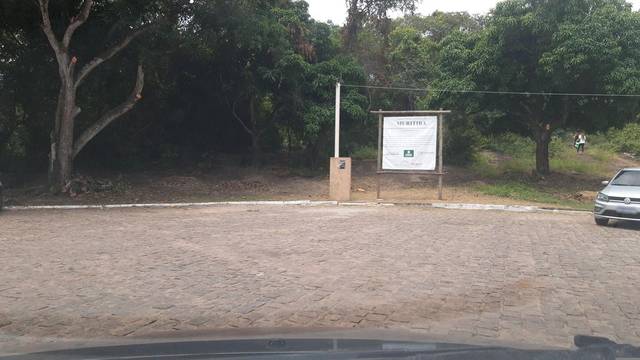
Region: Brazil
Coordinates: -12.561, -41.393